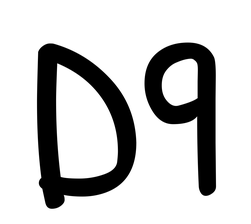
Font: PatrickHand-Regular